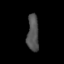
Tissue: skin
Cell type: T cells
Senescence score: 0.6783
Nuclear area (px): 417
Mean DAPI intensity: 81.616